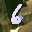
Label: 6